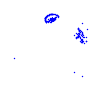
Particle: kaon